Chest X-ray. View position: AP
Patient age: 67
Patient sex: F
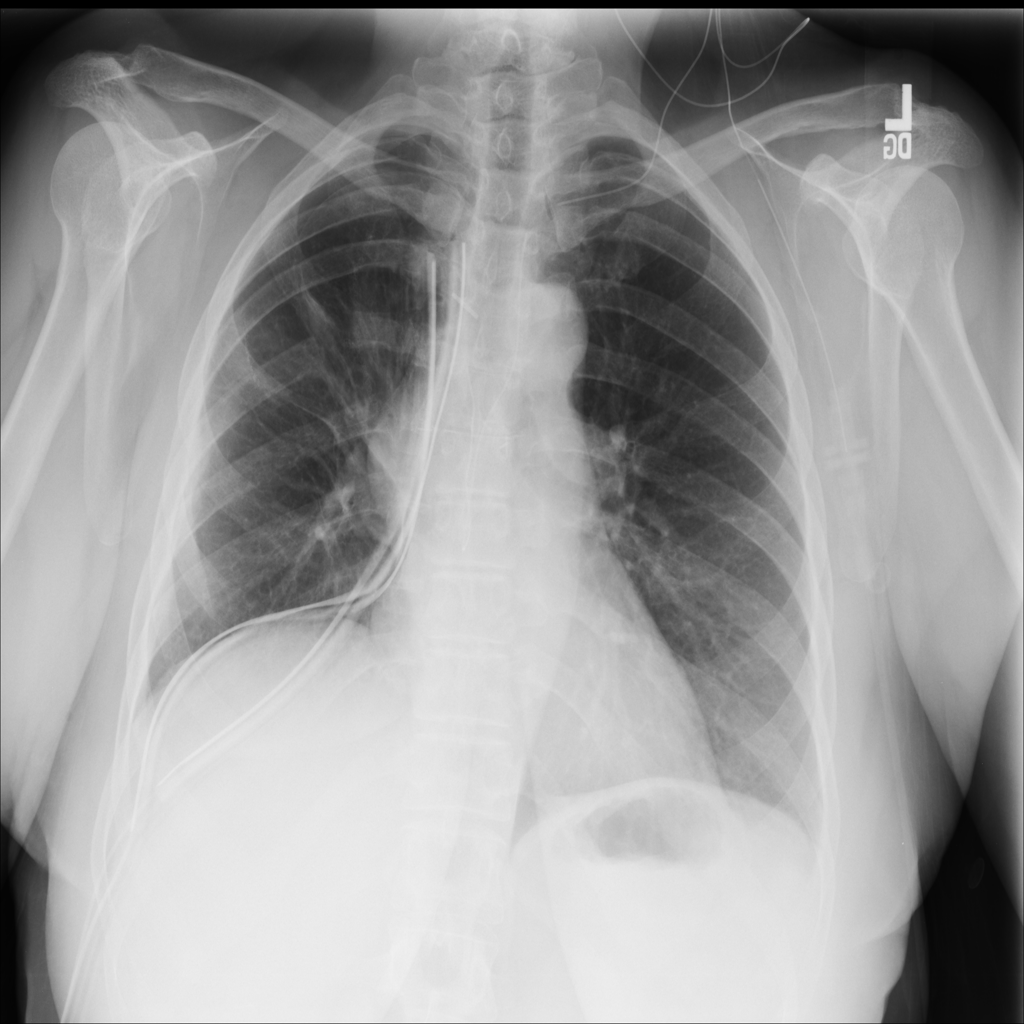
Finding: Pneumothorax